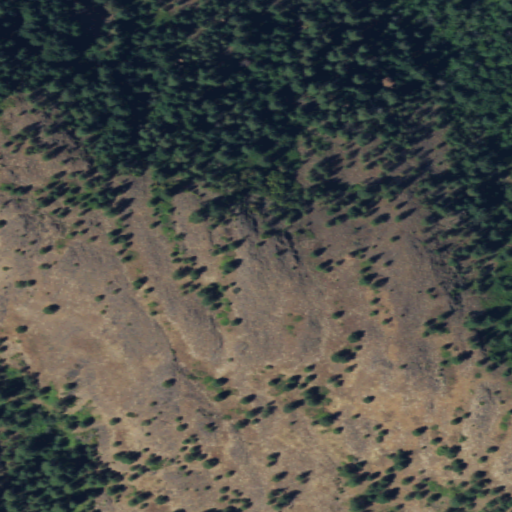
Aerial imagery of mountain in Washington named Rattlesnake Mountain containing shrub and evergreen forest